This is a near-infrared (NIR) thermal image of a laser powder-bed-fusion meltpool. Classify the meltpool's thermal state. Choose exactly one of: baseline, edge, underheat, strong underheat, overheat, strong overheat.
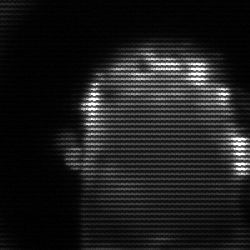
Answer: baseline